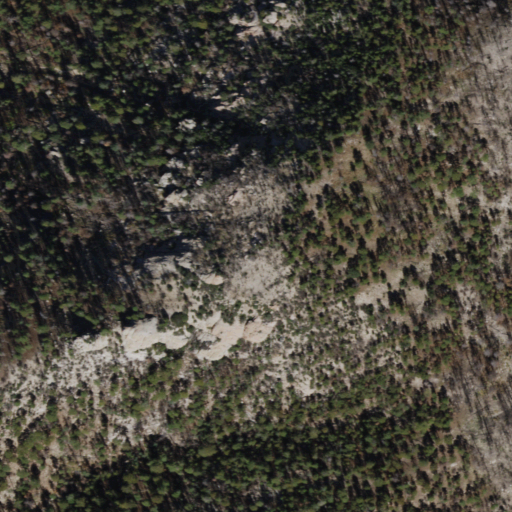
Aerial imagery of mountain in Arizona named Green Mountain containing grassland and evergreen forest